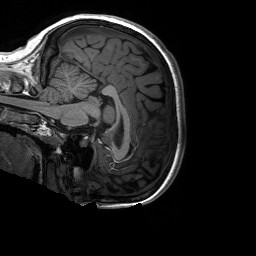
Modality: T1w
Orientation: sagittal
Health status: ill
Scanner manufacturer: siemens
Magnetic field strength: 3 T
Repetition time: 2.3 s
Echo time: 0.00226 s